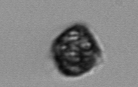
Label: Kryptoperidinium_triquetrum